九年级 · 画法几何学
如图, 如果 $\triangle \mathrm{ABC}$ 与 $\triangle \mathrm{DEF}$ 都是正方形网格中的格点三角形 (顶点在格点上), 那么 $\triangle \mathrm{DEF}$ 与 $\triangle \mathrm{ABC}$ 的周长比为 ( ).

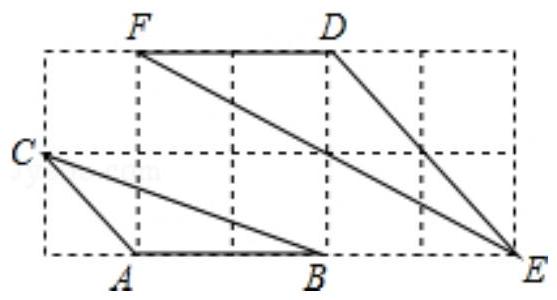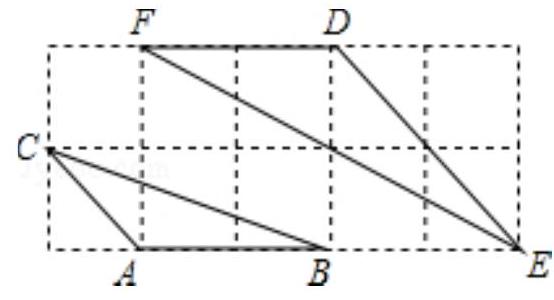
A. 4: 1
B. 3: 1
C. 2: 1
D. $\sqrt{2}: 1$

答案: D
解析: 试题分析: 如图, 设正方形网格的边长为 1 , 根据勾股定理求出 $\triangle \mathrm{EFD} 、 \triangle \mathrm{ABC}$ 的边长, $\mathrm{DE}=2 \sqrt{2}, \mathrm{EF}=2 \sqrt{5}, \mathrm{DF}=2 ; \mathrm{AC}=\sqrt{2}, \mathrm{BC}=\sqrt{10}, \mathrm{AB}=2$, 运用三边对应成比例, 则两个三角形相似这一判定定理证明 $\triangle E D F \sim \triangle B A C$, 所以 $1_{\triangle \mathrm{DEF}}: 1_{\triangle \mathrm{ABC}}=\sqrt{2}: 1$.

故选 D.

考点：勾股定理.